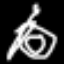
Label: donut